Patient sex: F
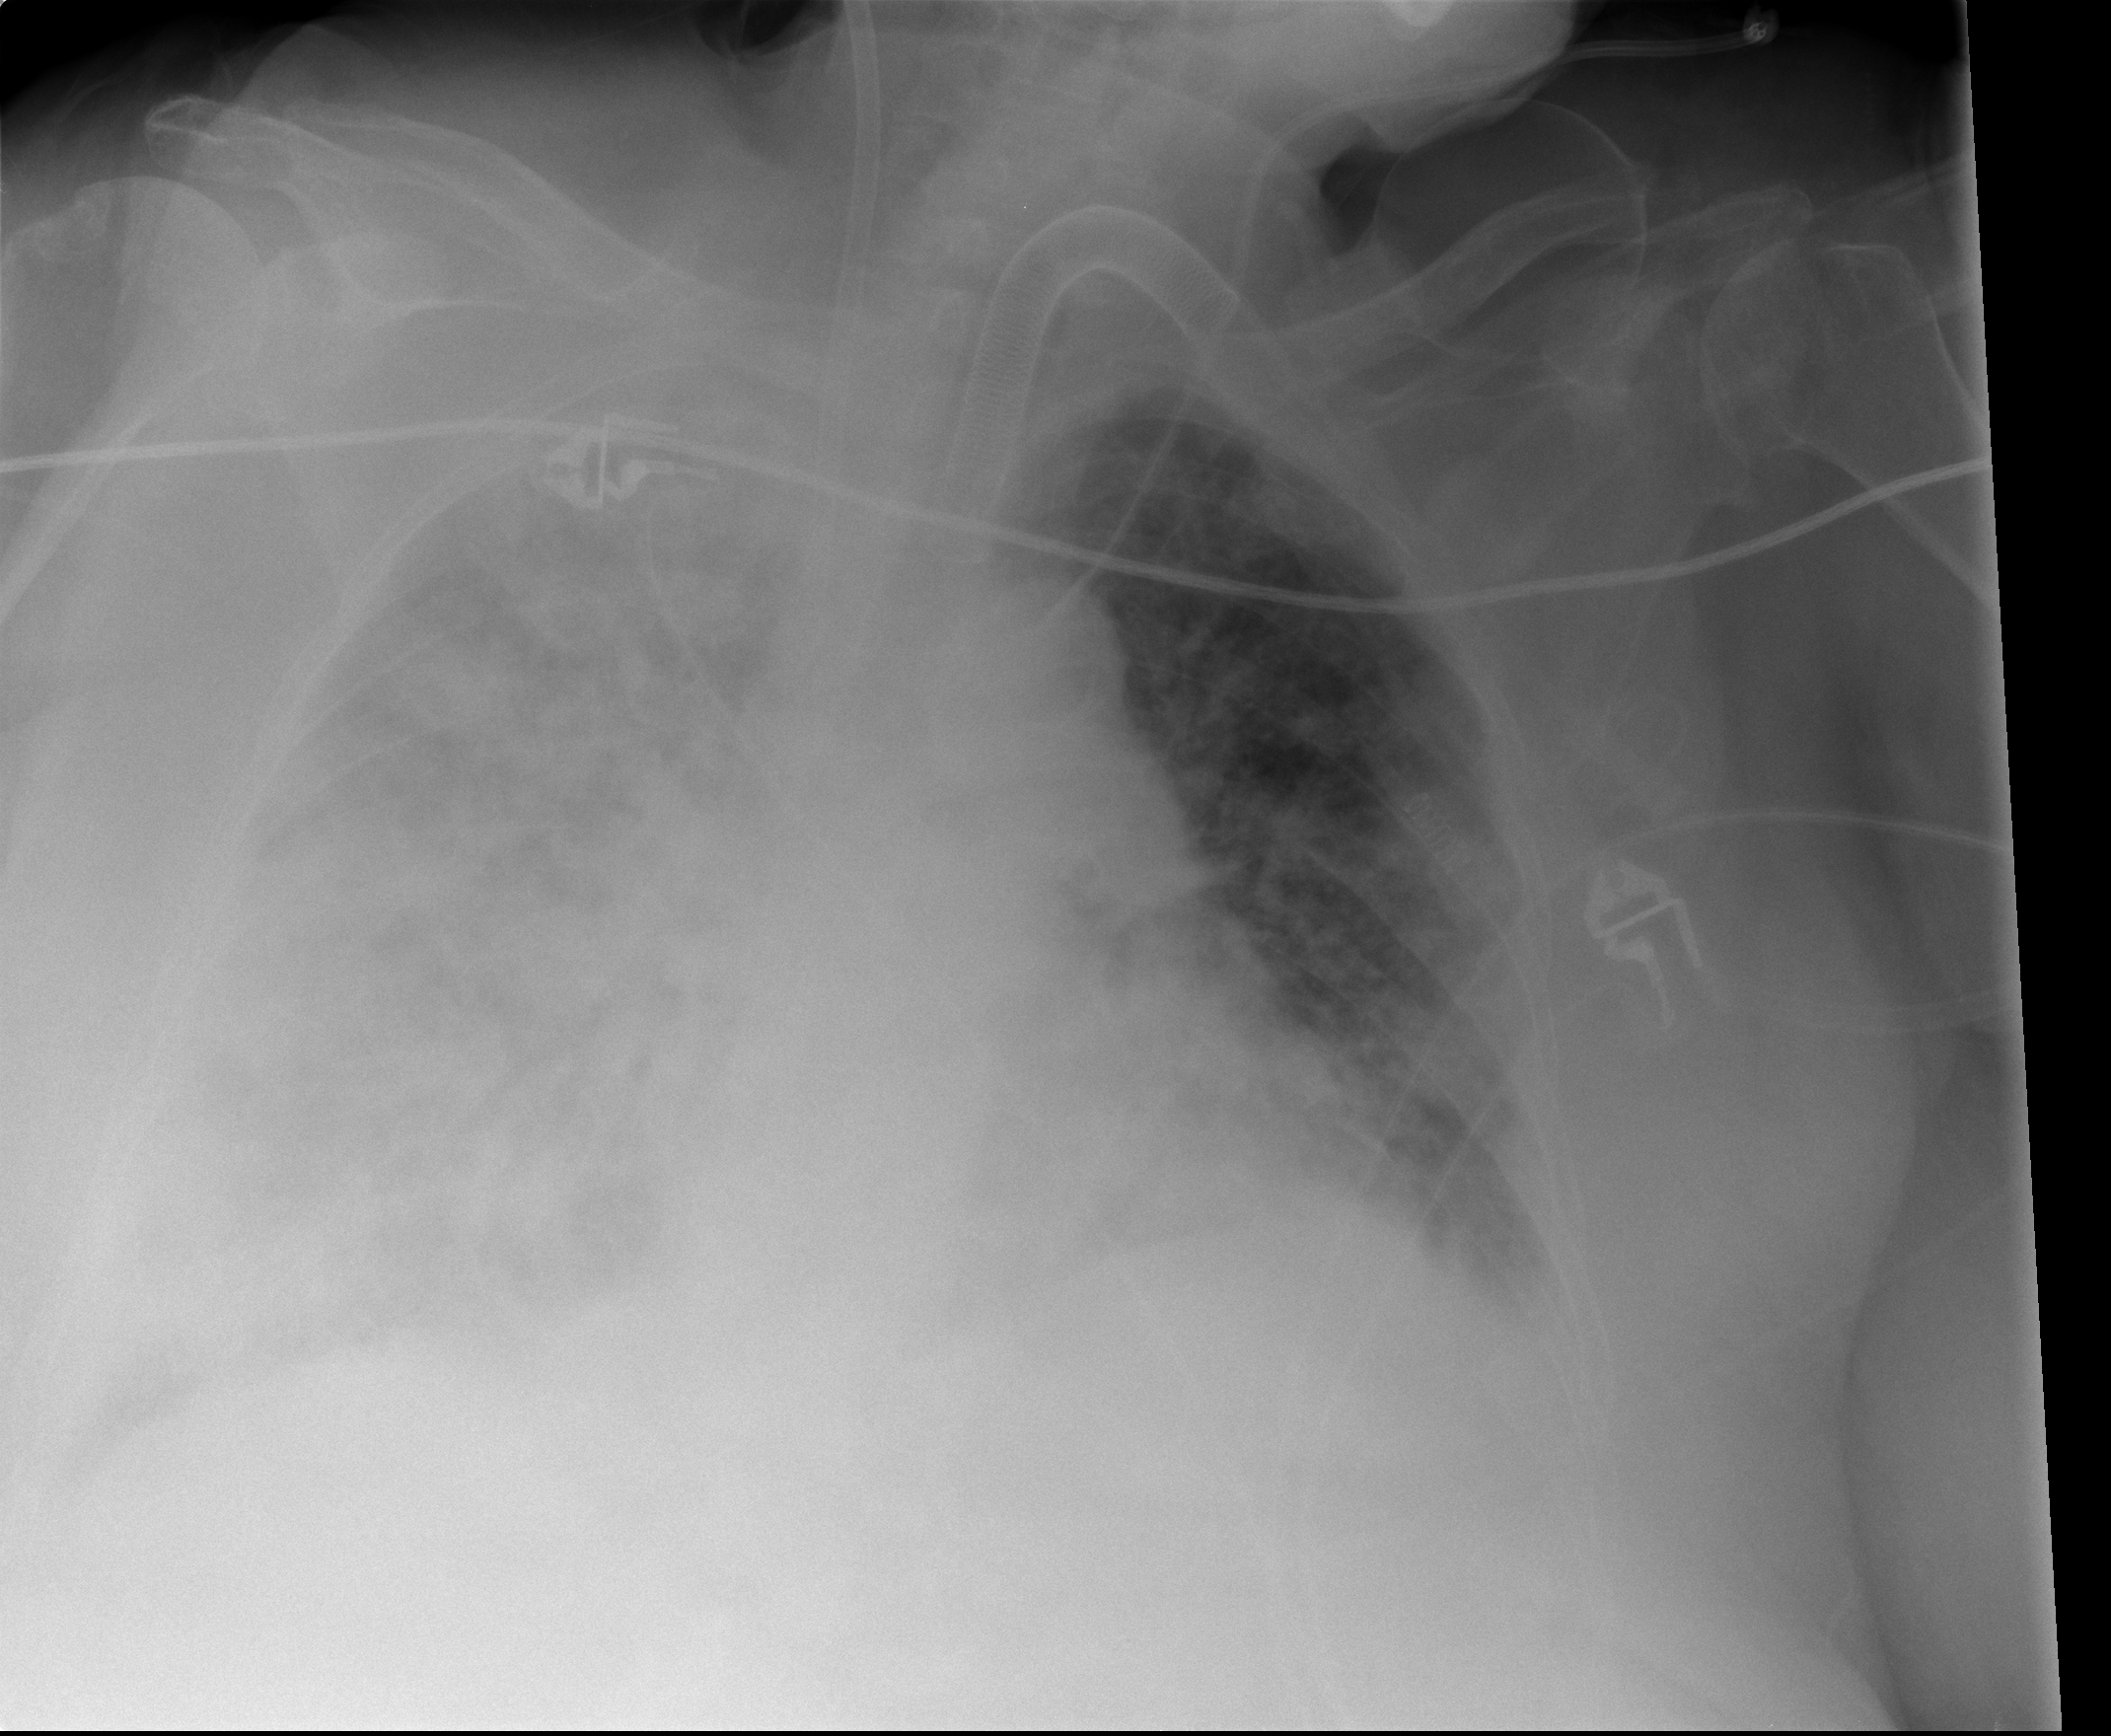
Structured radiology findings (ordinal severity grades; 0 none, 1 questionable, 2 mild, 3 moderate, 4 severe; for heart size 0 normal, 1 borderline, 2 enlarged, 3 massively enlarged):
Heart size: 1
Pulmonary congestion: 3
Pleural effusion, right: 2
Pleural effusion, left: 1
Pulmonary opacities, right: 4
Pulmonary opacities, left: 2
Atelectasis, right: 3
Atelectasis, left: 2